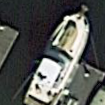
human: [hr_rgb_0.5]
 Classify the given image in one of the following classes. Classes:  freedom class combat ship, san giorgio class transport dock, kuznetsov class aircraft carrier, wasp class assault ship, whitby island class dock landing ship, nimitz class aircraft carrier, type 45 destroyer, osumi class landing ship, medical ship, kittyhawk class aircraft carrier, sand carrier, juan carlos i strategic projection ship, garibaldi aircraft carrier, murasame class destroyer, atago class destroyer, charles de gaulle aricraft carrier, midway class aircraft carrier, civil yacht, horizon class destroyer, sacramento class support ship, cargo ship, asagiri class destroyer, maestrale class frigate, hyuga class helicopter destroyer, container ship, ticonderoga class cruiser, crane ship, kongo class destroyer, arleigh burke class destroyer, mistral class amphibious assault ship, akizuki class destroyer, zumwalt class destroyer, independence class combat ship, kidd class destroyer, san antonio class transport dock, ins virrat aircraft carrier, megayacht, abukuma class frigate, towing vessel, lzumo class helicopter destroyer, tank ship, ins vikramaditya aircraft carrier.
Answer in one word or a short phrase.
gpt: Civil yacht